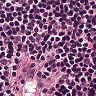
Metastatic tissue present: no